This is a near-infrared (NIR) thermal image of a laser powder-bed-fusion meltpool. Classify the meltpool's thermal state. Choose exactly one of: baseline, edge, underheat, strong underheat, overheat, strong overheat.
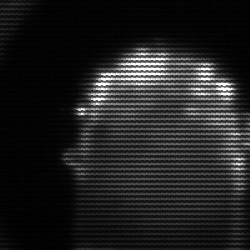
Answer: baseline